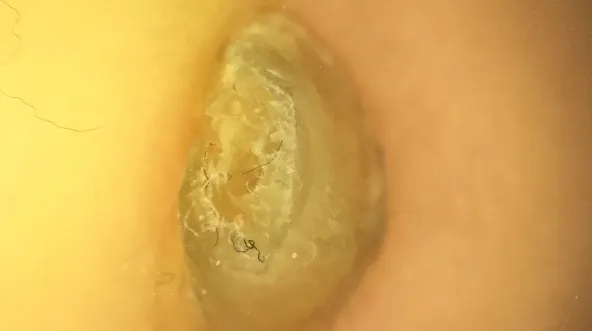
Dermatoscopy showed thick curved nail plate of the right side of the big toenail in the 15-year-old girl.
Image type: medical_photograph (other_medical_photograph)